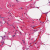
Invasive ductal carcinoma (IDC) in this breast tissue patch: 0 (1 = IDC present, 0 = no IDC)